Question: i am using postgresql .i am using psql.i run a command \d+ user i get schema of user table .
but when i run the command select first_name from user .its giving me error
'''
ritesh=# select first_name from user;
ERROR: column "first_name" does not exist
LINE 1: select first_name from user;
^
'''
as you can see in the screenshot .How to resolve it and where i am mistaking please explain.
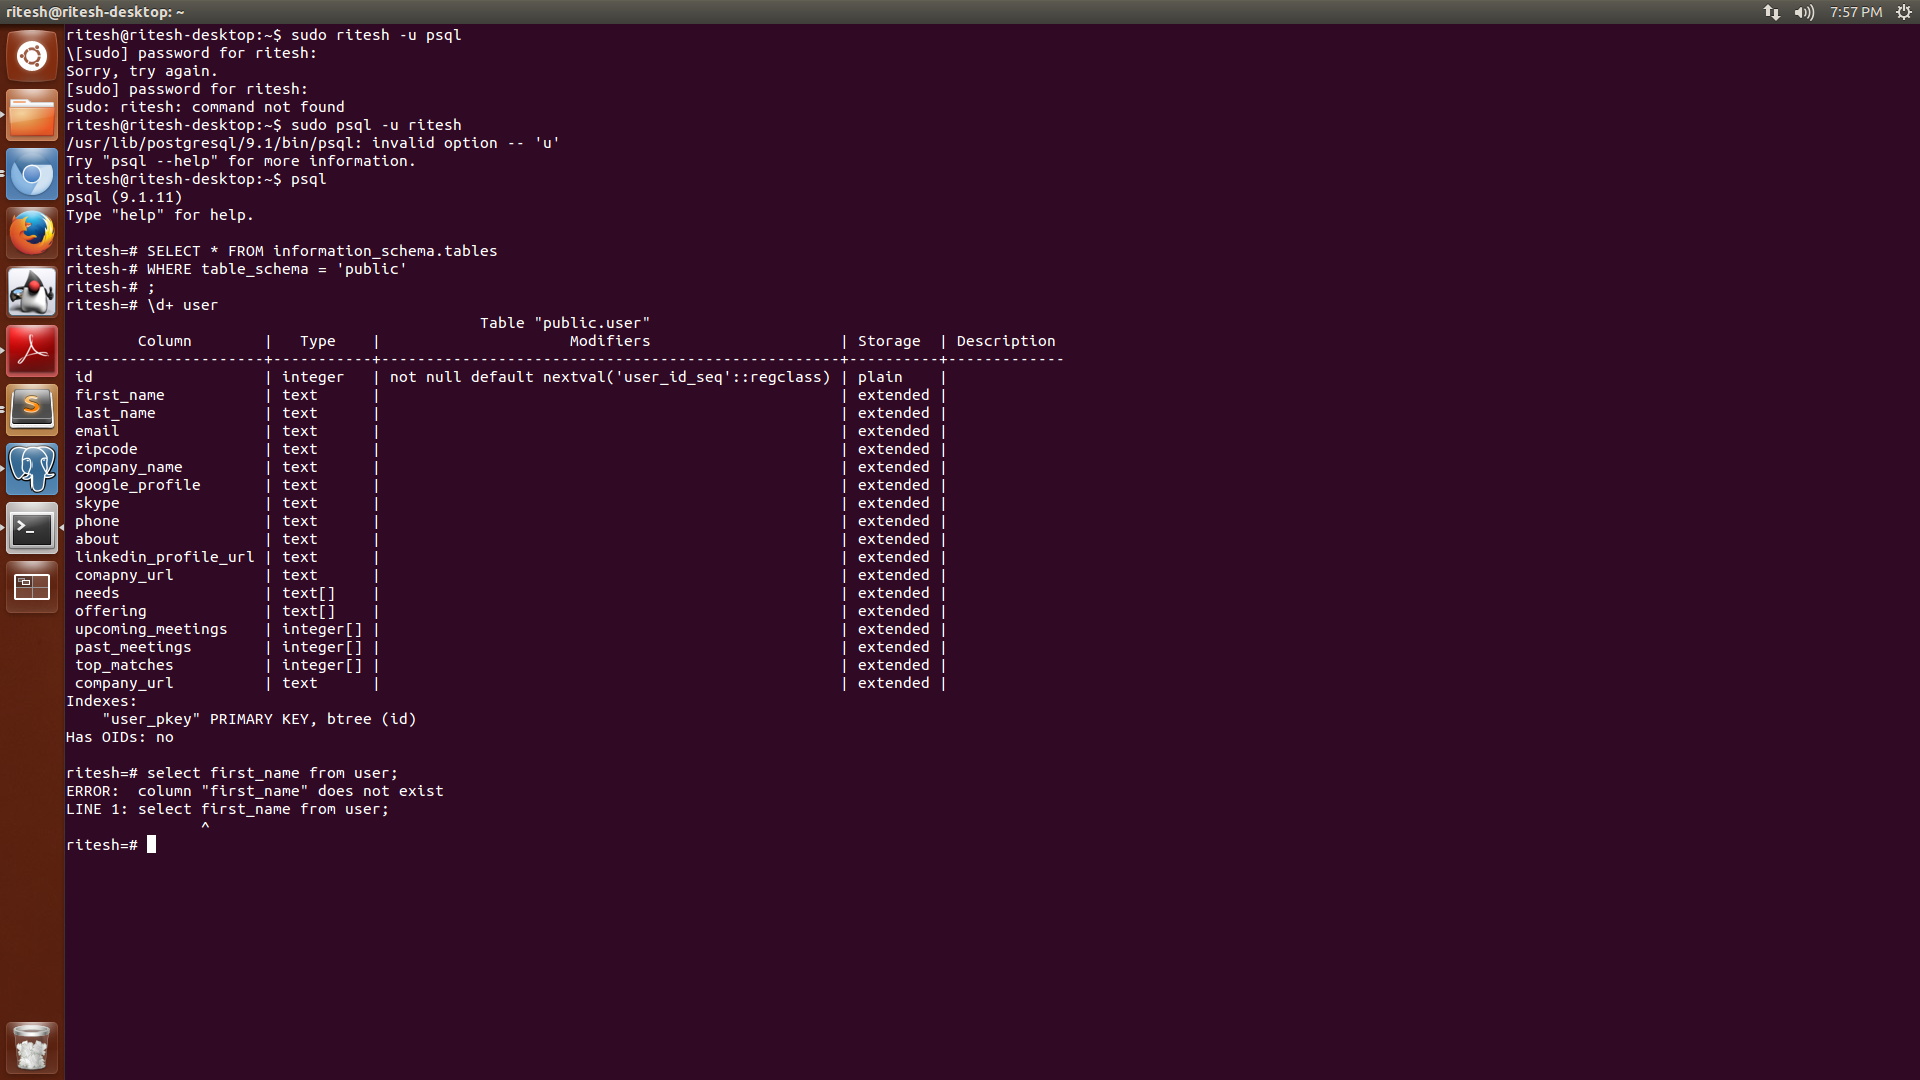
Answer: try "select first_name from public.user"